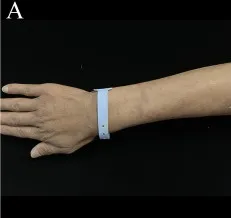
Patient clinical photos and related examination results. (A-C)
Mycobacterium leprae infection in a 39-year-old man (before treatment, China). (A) invasive erythema, papule could be seen on the upper extremities, with unclear boundaries.
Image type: medical_photograph (skin_photograph)